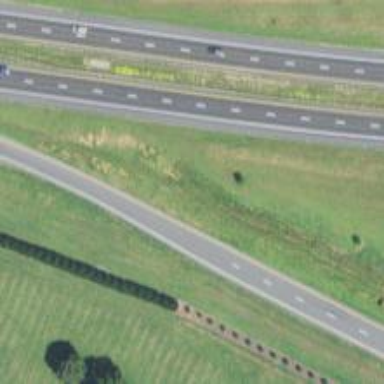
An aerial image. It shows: Motorway link.